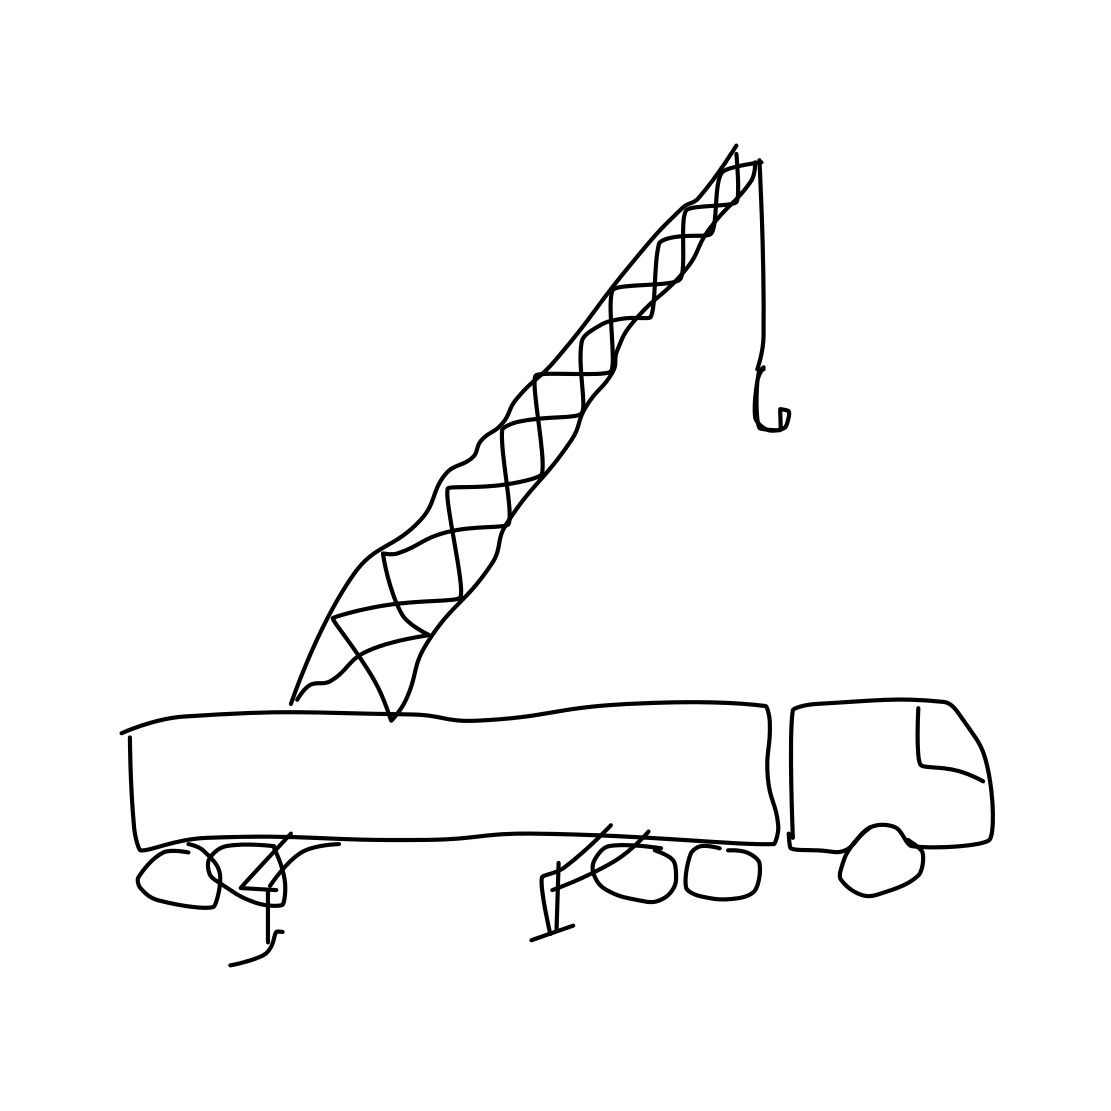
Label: crane (machine)